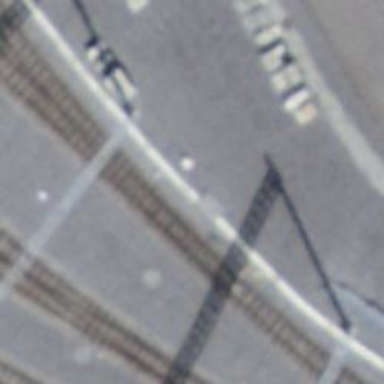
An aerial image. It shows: Railway switch.